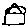
Label: house